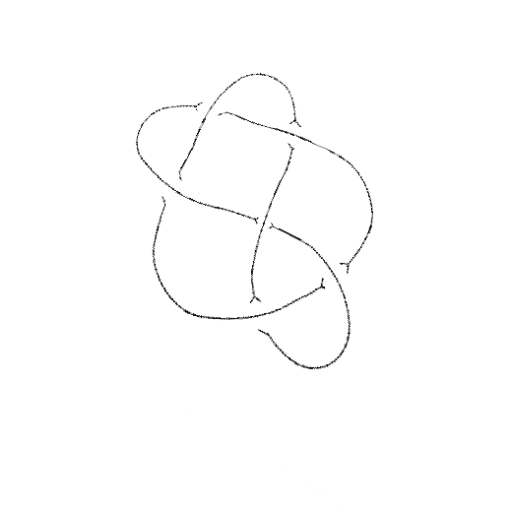
Crossing number: 6